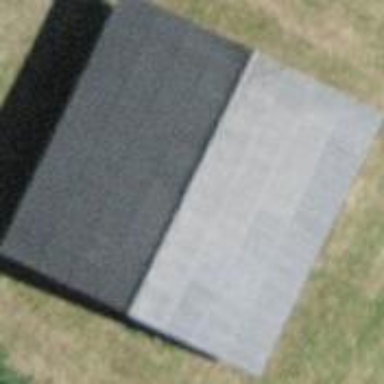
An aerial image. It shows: Rural barn.